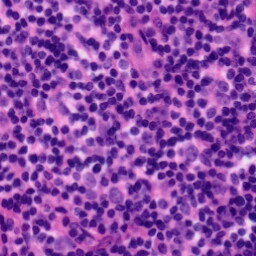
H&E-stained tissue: Tonsil